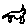
Label: cat